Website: apple
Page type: account-selection
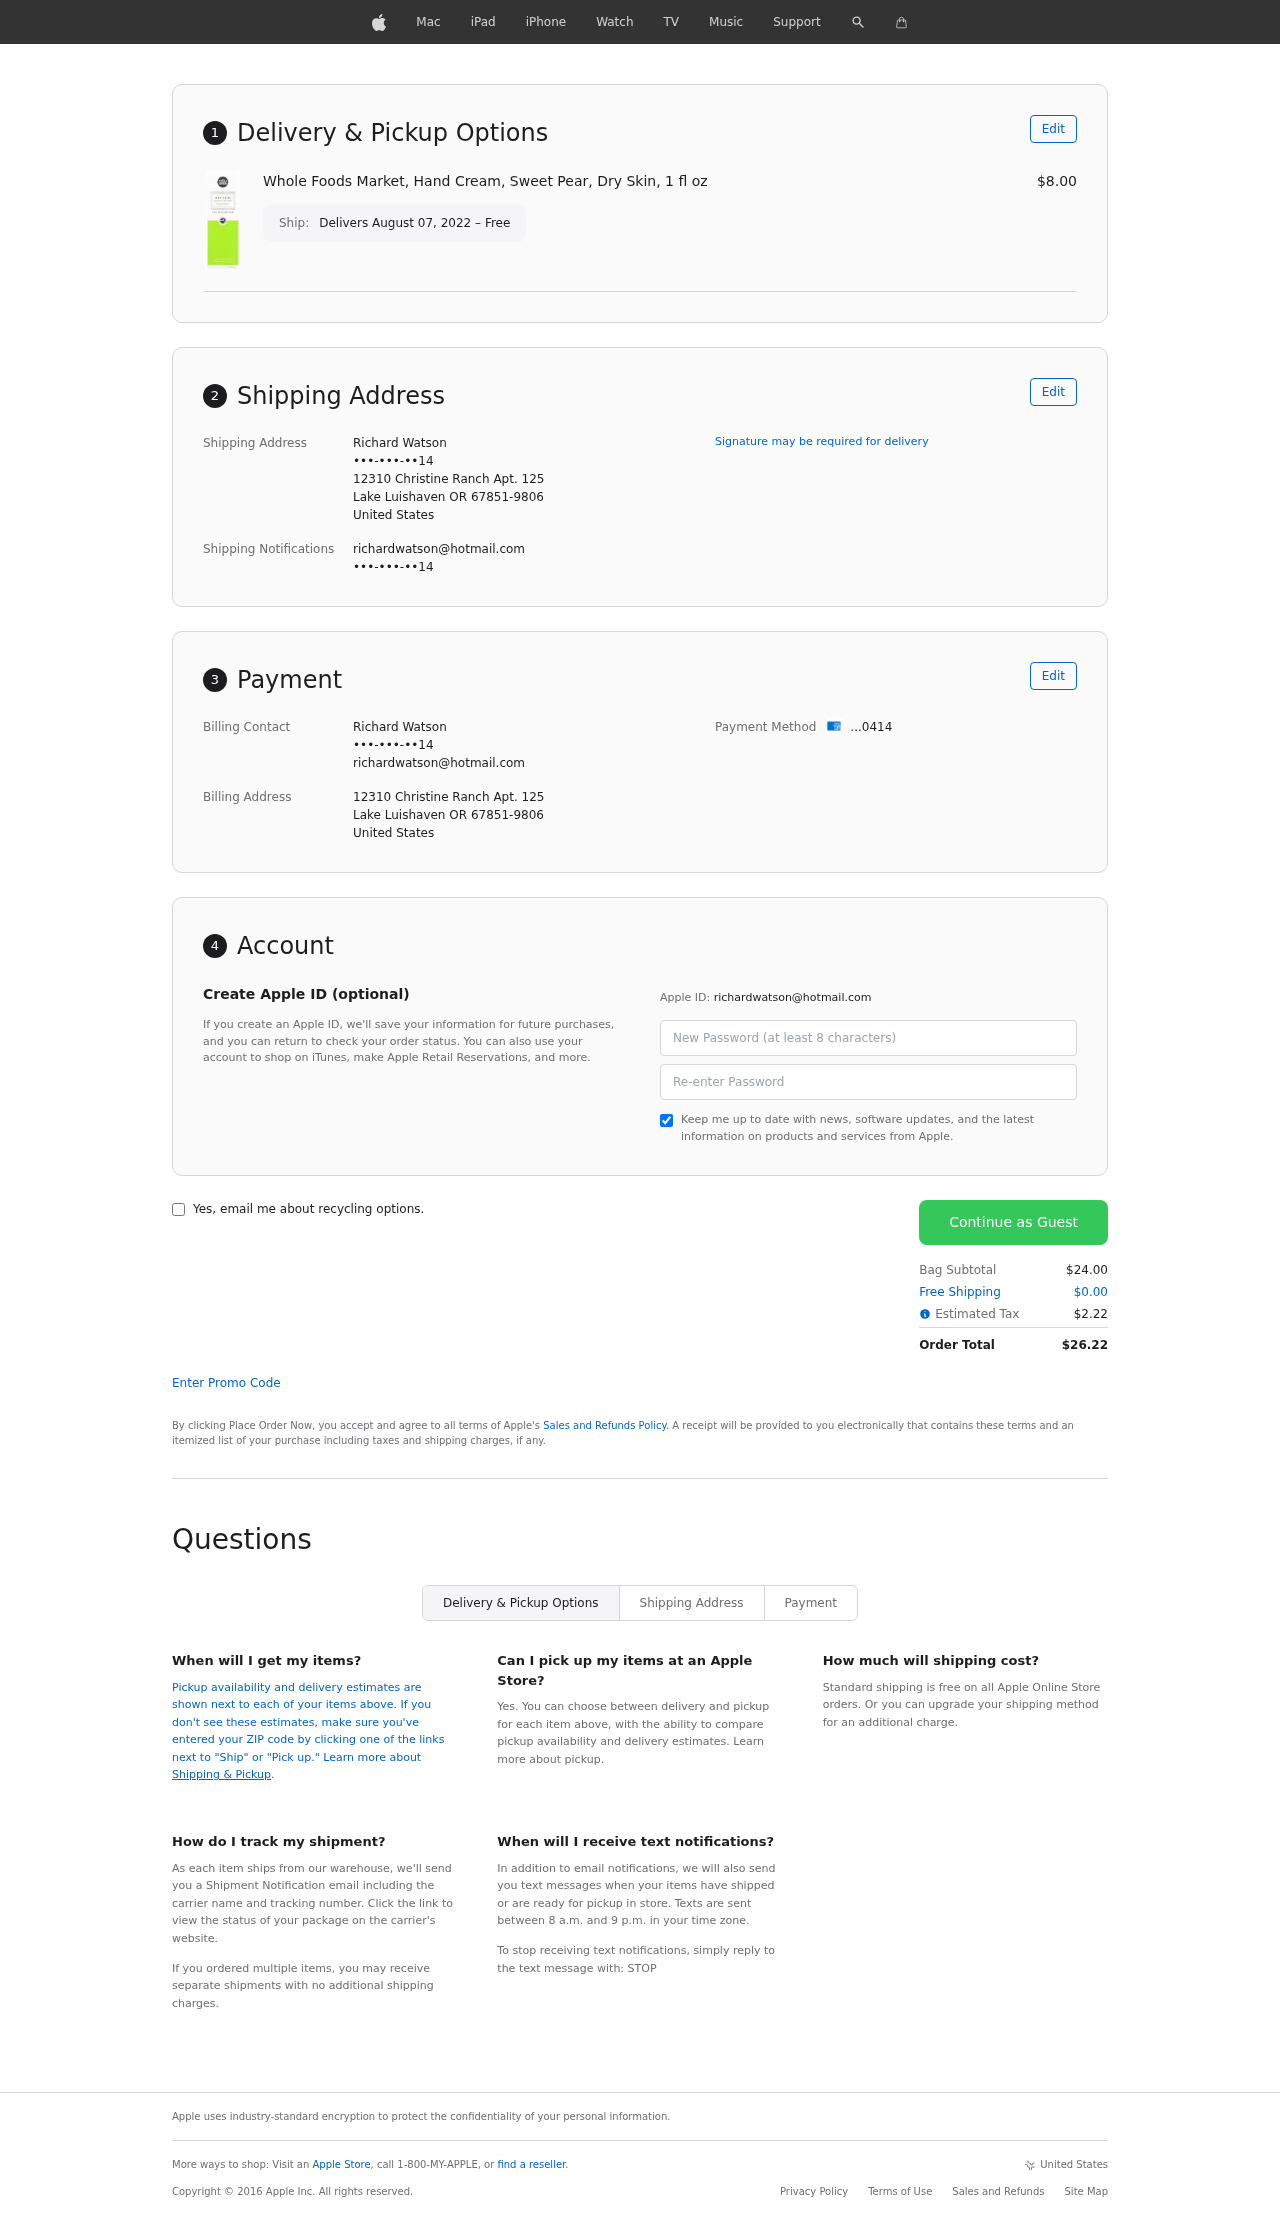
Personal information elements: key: PII_CARD_LAST4
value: ...0414
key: PII_CITY
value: Lake Luishaven
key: PII_COUNTRY
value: United States
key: PII_EMAIL
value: richardwatson@hotmail.com
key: PII_FULLNAME
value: Richard Watson
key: PII_PHONE
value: •••-•••-••14
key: PII_POSTCODE_FULL
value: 67851-9806
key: PII_POSTCODE_FULL
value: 67851
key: PII_STATE_ABBR
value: OR
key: PII_STREET
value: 12310 Christine Ranch Apt. 125
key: PII_PHONE2
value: •••-•••-••14
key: PII_FIRSTNAME
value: Richard
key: PII_LASTNAME
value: Watson
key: PII_FULLNAME2
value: Richard Watson
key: PII_FULLNAME3
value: Richard Watson
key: PII_FIRSTNAME2
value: Richard
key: PII_FIRSTNAME3
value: Richard
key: PII_LASTNAME2
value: Watson
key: PII_LASTNAME3
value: Watson
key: PII_FIRSTNAME_DERIVED
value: Richard
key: PII_LASTNAME_DERIVED
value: Watson
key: PII_FULLNAME_DERIVED
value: Richard Watson
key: PII_NAME_FULL_DERIVED
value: Richard Watson
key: PII_PHONE3
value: •••-•••-••14
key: PII_EMAIL2
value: richardwatson@hotmail.com
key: PII_EMAIL3
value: richardwatson@hotmail.com
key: PII_POSTCODE
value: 67851
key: PII_POSTCODE_EXT
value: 9806
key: PII_POSTCODE_NUMERIC
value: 67851
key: PII_POSTCODE_EXT_NUMERIC
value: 9806
Product elements: key: PRODUCT1_NAME
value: Whole Foods Market, Hand Cream, Sweet Pear, Dry Skin, 1 fl oz
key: PRODUCT1_PRICE
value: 8
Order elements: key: ORDER_DELIVERY_DATE
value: Delivers August 07, 2022 – Free
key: ORDER_SUBTOTAL
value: $24.00
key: ORDER_SHIPPING_COST
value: $0.00
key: ORDER_TAX
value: $2.22
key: ORDER_TOTAL
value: $26.22